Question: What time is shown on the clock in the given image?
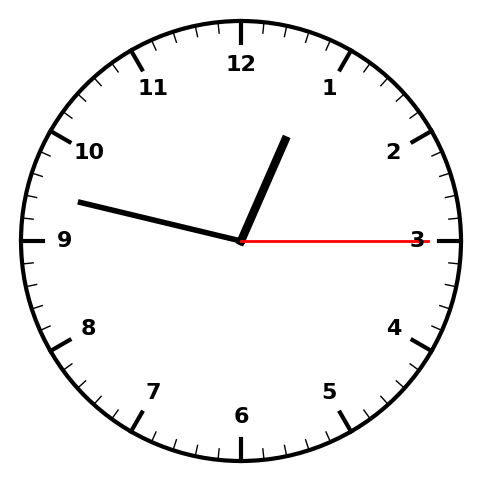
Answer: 12:47:15